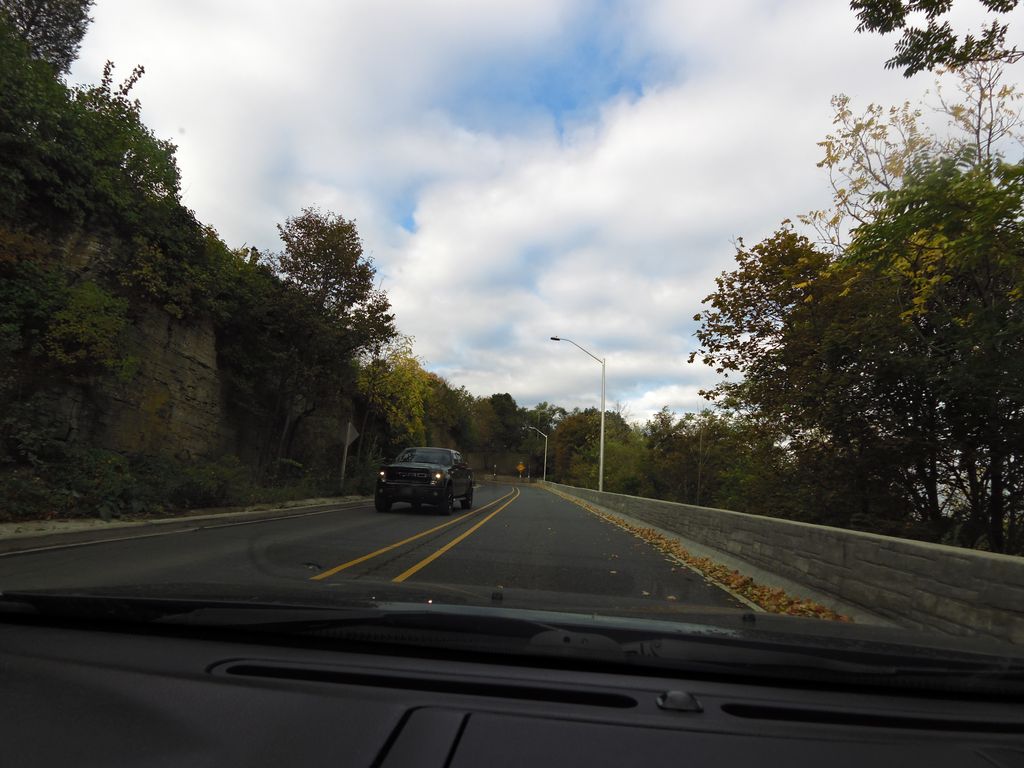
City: hamilton